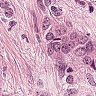
Metastatic tissue present: yes